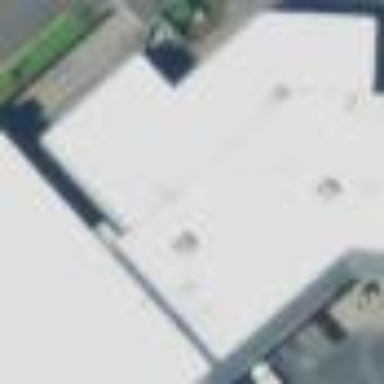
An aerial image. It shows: Building.